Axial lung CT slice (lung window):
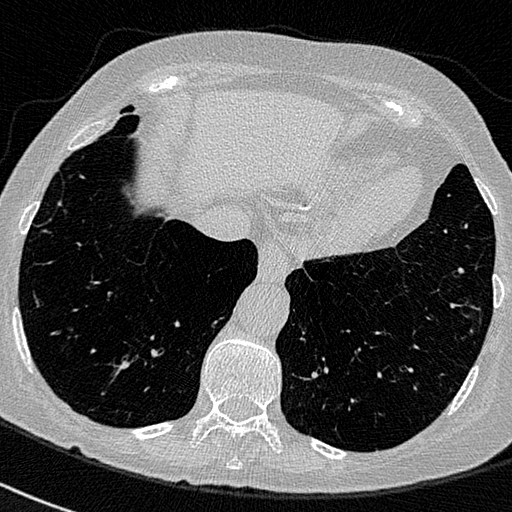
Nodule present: no